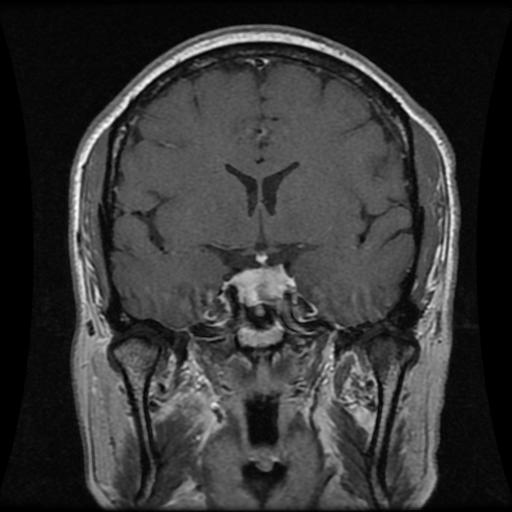
Label: pituitary